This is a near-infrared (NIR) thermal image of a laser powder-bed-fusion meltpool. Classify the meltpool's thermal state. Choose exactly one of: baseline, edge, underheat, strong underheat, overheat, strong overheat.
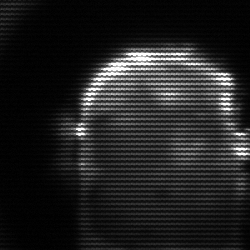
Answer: baseline